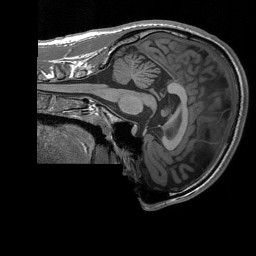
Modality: T1w
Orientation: sagittal
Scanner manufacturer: siemens
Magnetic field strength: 3 T
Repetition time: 1.76 s
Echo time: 0.0022 s